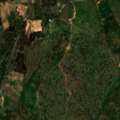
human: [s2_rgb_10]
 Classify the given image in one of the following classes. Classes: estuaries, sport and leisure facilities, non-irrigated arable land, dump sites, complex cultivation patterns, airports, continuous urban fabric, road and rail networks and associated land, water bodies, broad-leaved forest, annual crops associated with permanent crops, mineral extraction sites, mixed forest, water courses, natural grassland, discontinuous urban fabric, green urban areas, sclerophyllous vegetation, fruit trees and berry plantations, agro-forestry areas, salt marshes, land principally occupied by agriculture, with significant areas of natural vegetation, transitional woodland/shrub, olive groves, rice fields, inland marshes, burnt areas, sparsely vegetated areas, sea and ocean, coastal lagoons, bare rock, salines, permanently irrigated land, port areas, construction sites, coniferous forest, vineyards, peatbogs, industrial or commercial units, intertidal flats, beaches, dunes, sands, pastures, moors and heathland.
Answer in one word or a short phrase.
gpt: non-irrigated arable land, agro-forestry areas